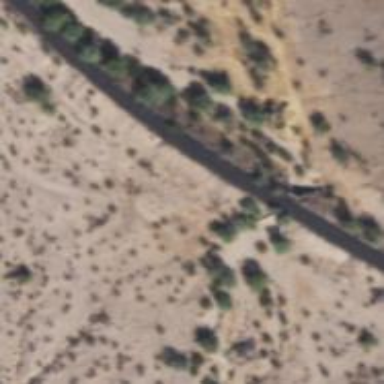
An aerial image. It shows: Abandoned railway.